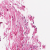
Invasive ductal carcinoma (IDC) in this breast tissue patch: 0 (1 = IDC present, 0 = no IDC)